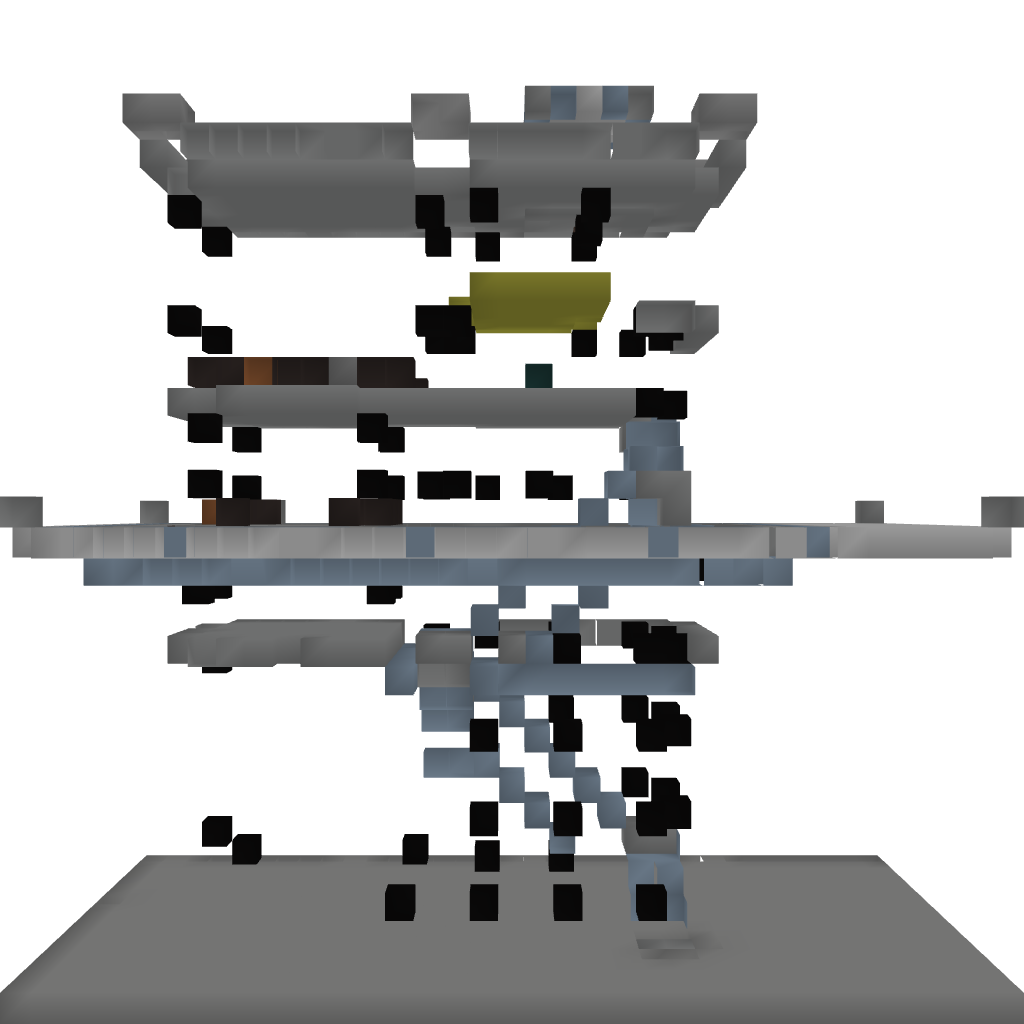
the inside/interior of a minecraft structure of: medium castle